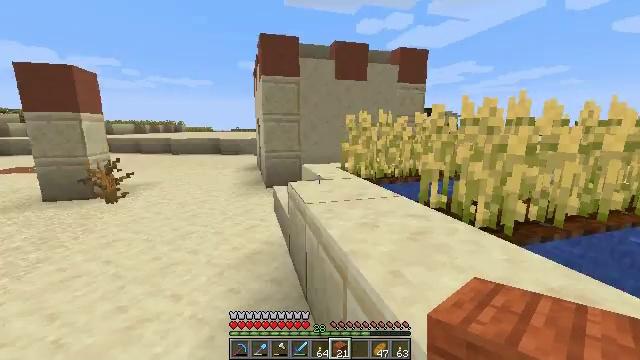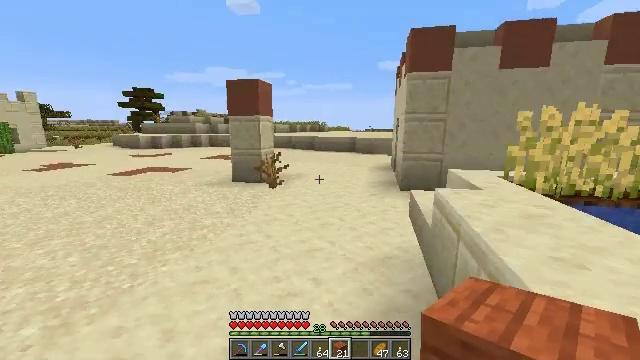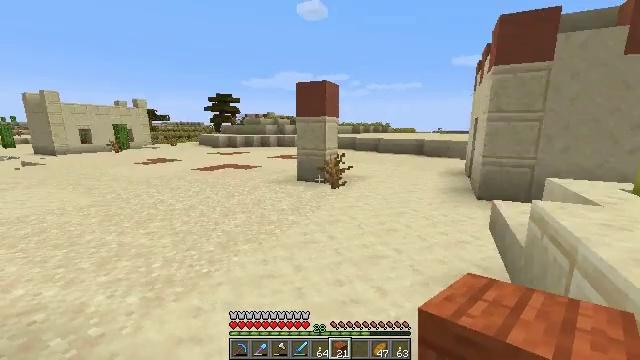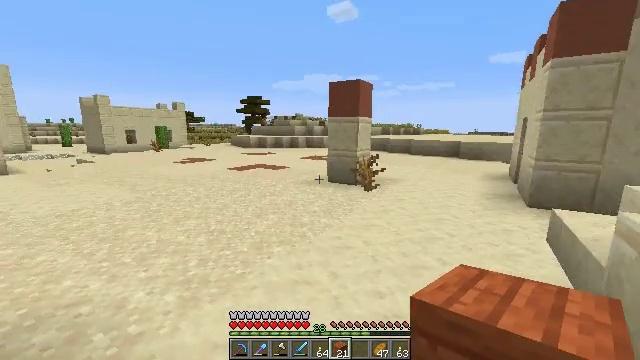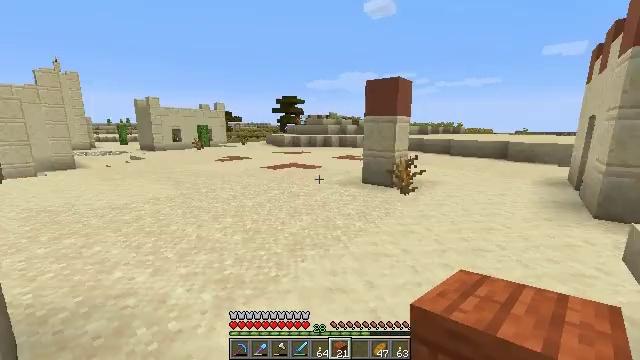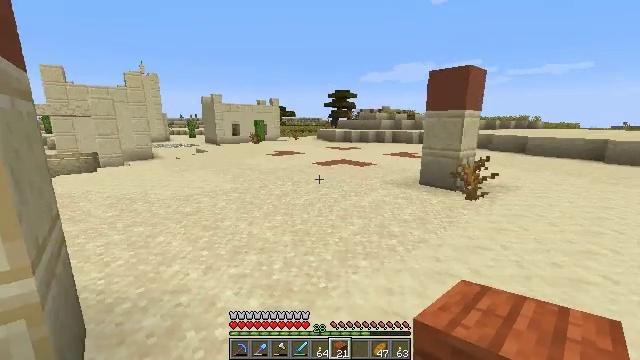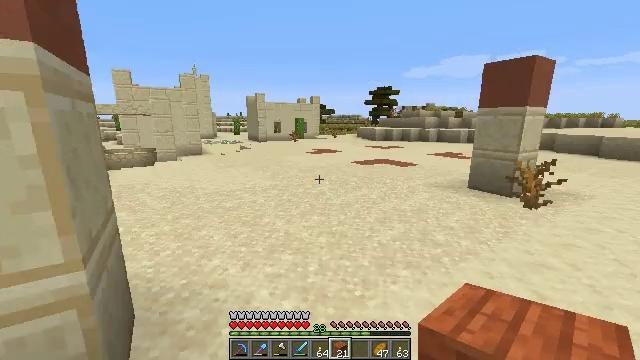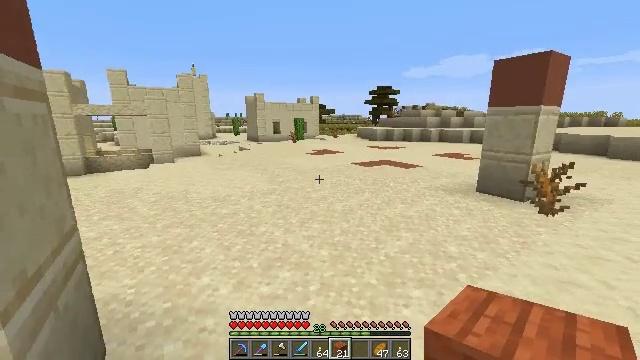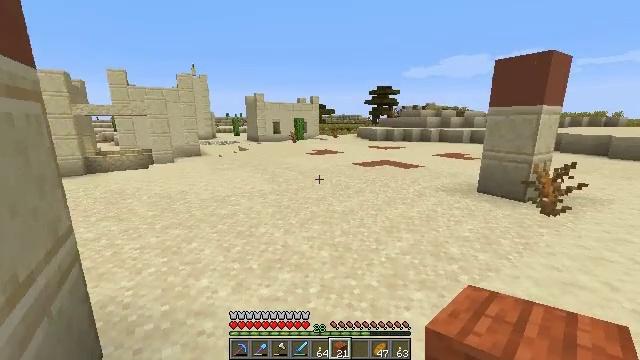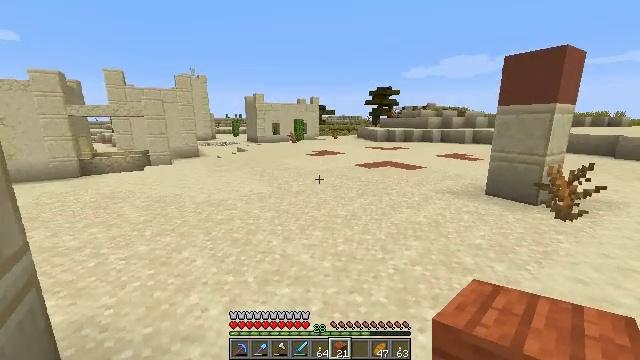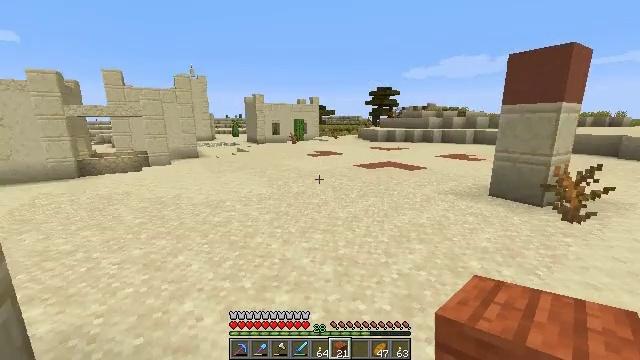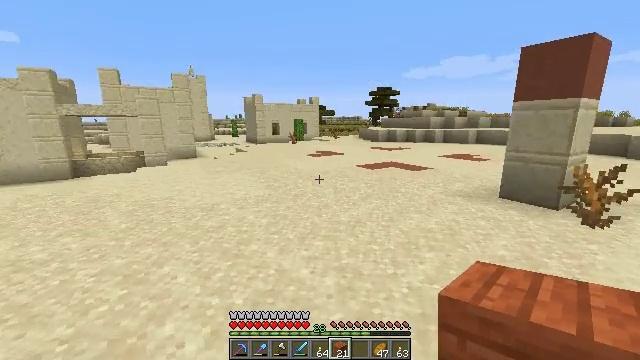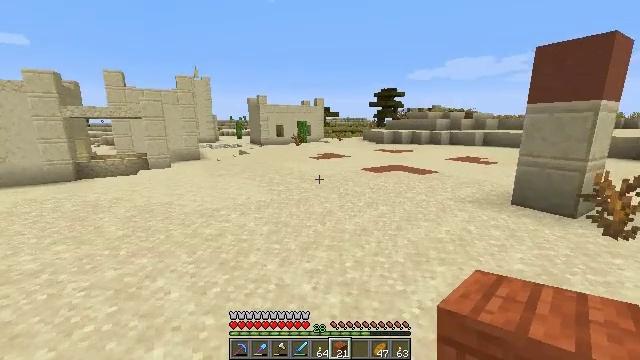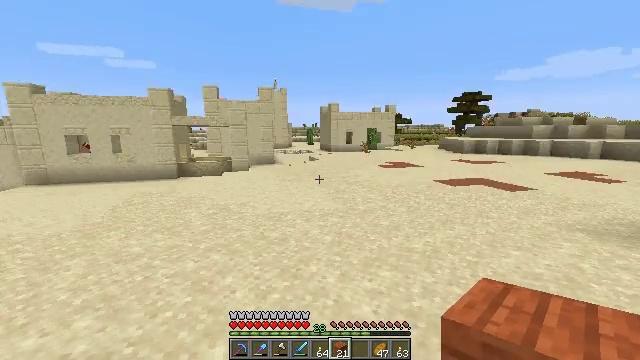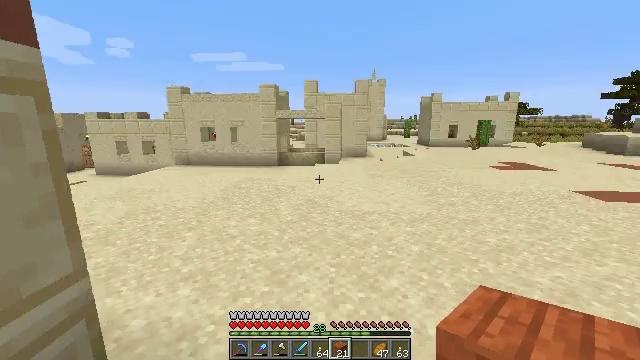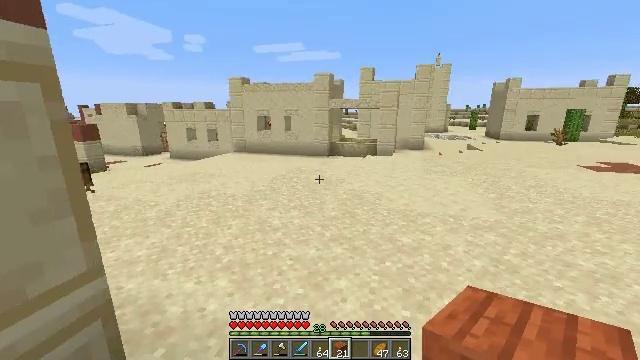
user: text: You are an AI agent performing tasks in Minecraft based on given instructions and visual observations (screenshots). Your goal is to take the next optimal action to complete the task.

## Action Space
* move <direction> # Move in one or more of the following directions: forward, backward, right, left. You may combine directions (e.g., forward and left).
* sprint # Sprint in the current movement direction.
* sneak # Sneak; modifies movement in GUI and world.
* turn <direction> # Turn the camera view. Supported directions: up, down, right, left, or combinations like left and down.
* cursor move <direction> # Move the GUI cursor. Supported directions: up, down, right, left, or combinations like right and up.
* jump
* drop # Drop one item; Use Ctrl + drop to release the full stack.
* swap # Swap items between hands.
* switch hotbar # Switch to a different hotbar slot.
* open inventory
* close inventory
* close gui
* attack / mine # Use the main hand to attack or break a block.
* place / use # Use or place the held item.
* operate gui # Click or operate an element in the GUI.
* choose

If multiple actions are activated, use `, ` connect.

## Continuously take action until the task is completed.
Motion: motion action
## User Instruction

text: Drop a composter.
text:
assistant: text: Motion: move forward and move left, turn left
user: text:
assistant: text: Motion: move forward and move left, turn left
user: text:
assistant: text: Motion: move forward and move left, turn left
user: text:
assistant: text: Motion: move forward, turn left
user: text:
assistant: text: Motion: move forward, turn left and down
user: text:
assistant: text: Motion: move forward, turn left
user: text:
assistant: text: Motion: move forward
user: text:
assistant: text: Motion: move forward
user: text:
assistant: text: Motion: move forward
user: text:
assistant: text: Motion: move forward
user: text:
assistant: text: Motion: move forward
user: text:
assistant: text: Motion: move forward
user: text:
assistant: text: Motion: move forward, turn left and up
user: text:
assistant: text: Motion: move forward, turn left and down
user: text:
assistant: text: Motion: move forward, turn left and down
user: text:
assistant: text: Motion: move forward, turn left
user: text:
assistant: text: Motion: move forward, turn left
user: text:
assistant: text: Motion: move forward, turn left
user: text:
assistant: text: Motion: move forward, turn left
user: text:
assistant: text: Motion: move forward, turn left
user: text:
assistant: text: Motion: move forward
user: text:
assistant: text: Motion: move forward
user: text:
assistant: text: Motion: move forward
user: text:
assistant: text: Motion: move forward, turn left
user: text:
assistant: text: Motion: move forward, turn left
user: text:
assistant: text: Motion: move forward, turn left
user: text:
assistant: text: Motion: move forward, turn left
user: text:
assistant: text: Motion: move forward, turn left
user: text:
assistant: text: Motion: move forward, sprint
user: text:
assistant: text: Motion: move forward, sprint